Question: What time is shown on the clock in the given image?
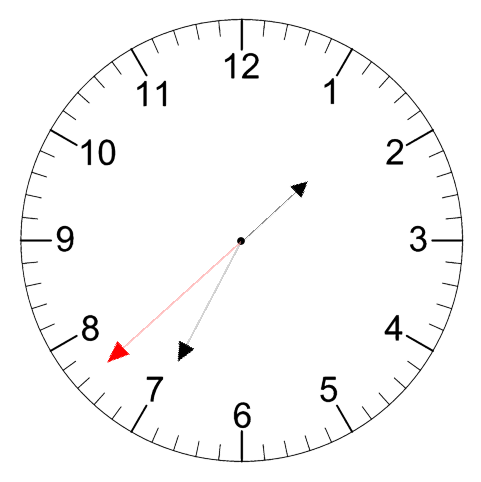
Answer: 01:34:38